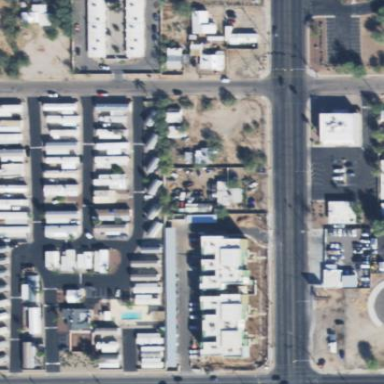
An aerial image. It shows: Residential area designated as trailer park.